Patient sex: M
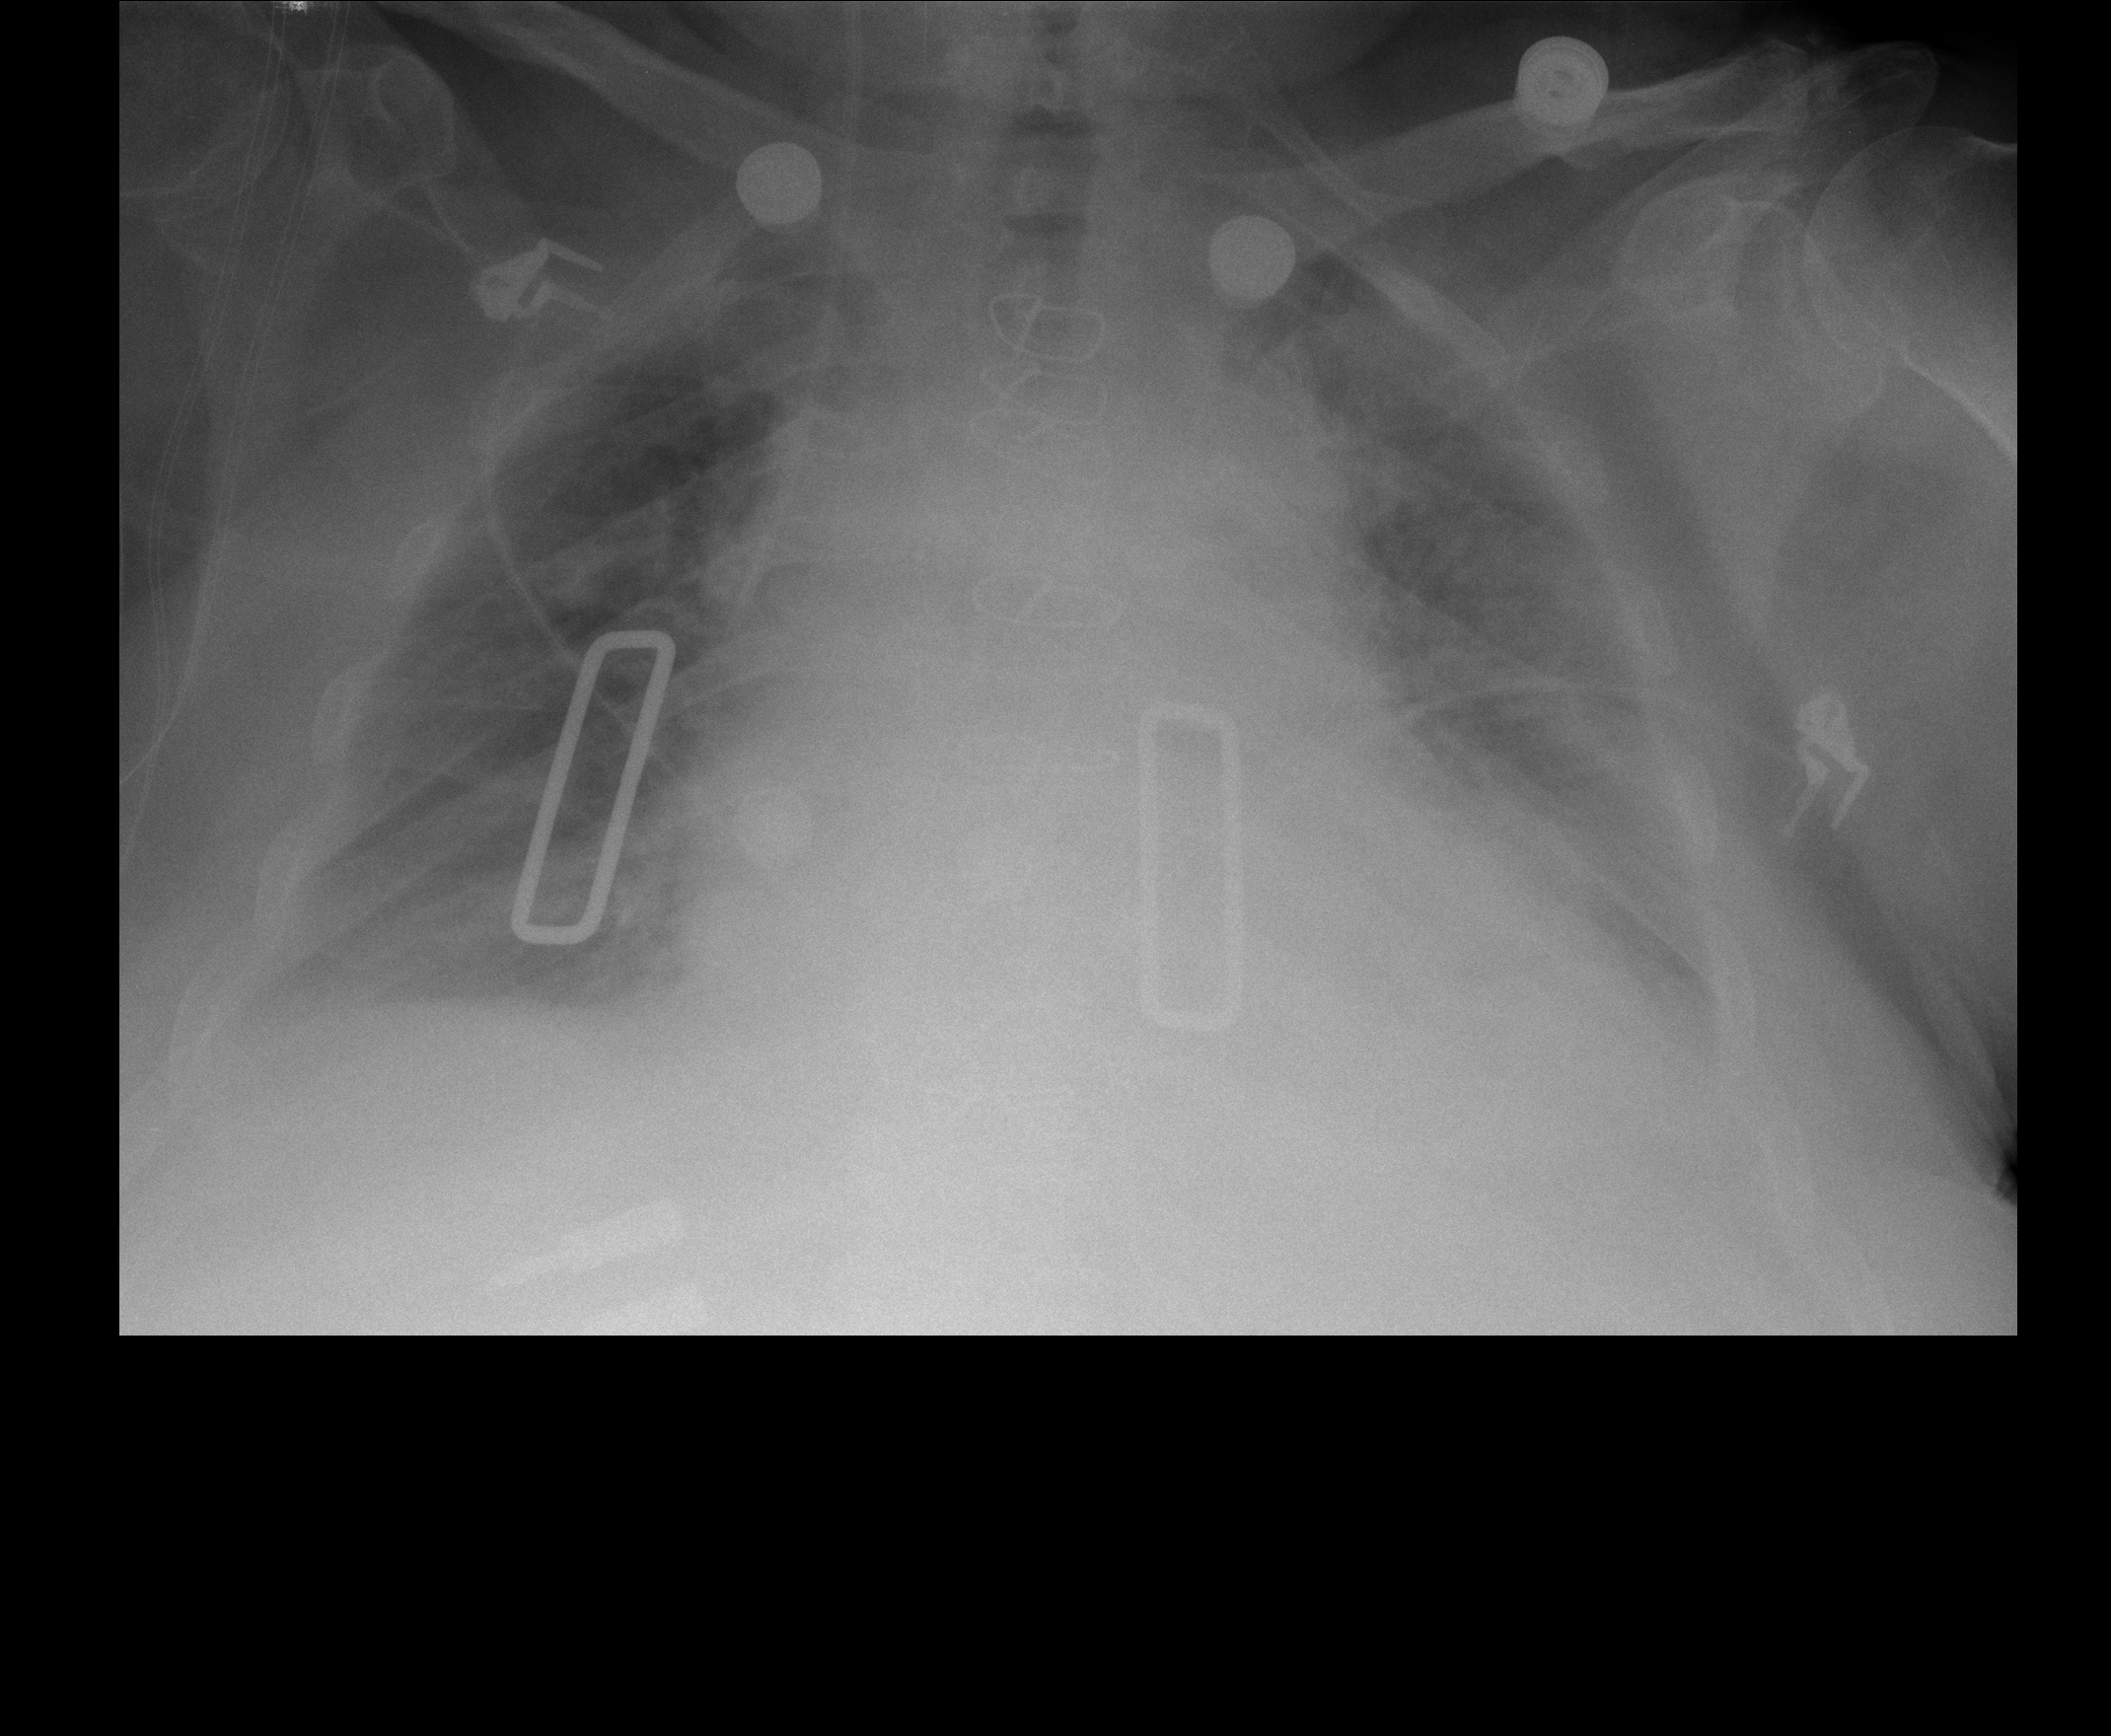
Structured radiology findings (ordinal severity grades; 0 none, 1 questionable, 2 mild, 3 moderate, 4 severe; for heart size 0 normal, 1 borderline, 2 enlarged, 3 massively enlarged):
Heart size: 3
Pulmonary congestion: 3
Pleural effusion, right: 2
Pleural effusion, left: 2
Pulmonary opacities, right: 2
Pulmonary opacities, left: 2
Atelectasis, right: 2
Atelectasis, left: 2